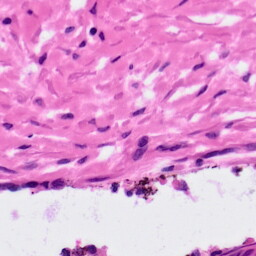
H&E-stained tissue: Ovarian